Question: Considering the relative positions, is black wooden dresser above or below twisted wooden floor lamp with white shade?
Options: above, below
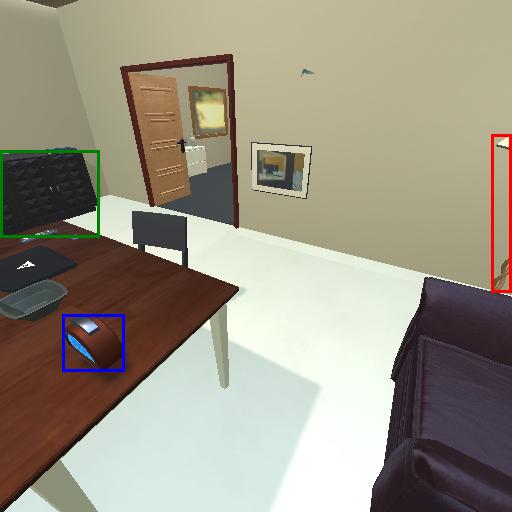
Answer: above